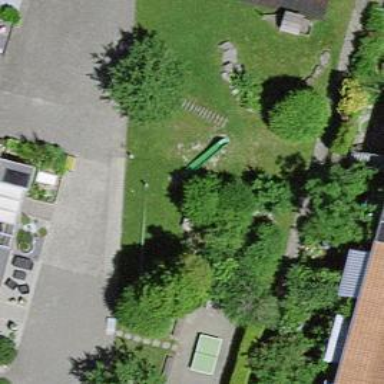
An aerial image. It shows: Playground area for leisure land.